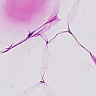
Metastatic tissue present: no